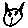
Label: cat